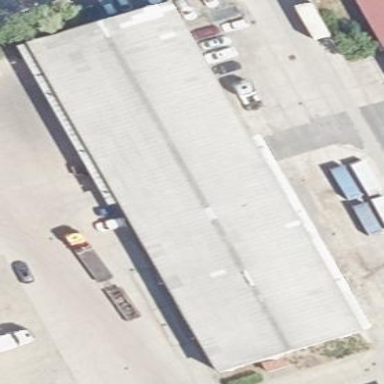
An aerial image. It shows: Commercial building.